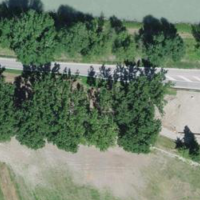
EUNIS habitat code: 24
Species observed at this site:
Rubus caesius